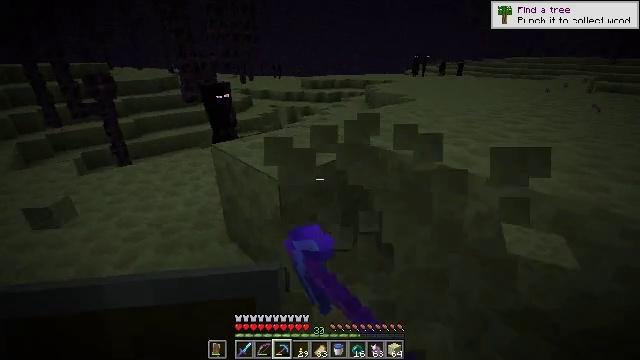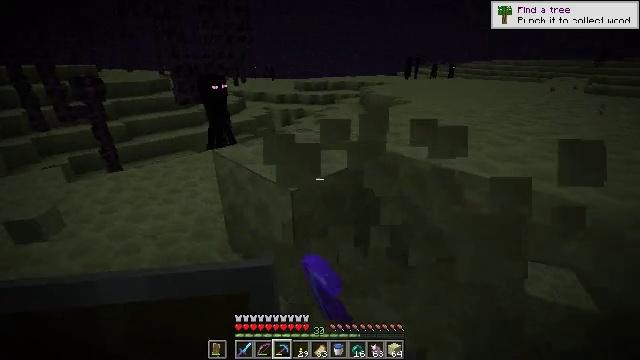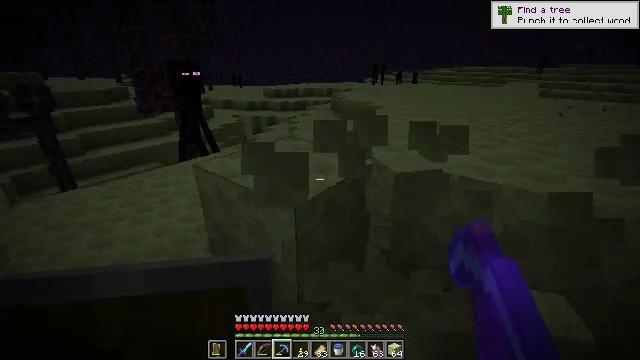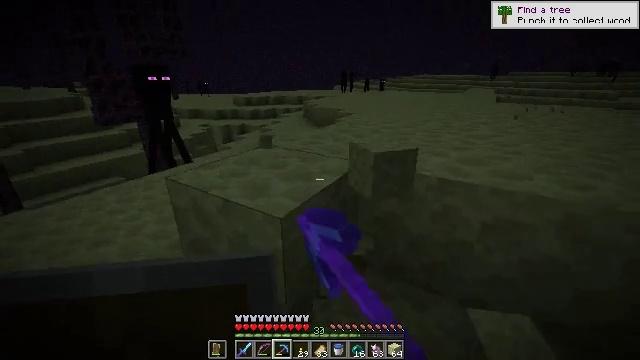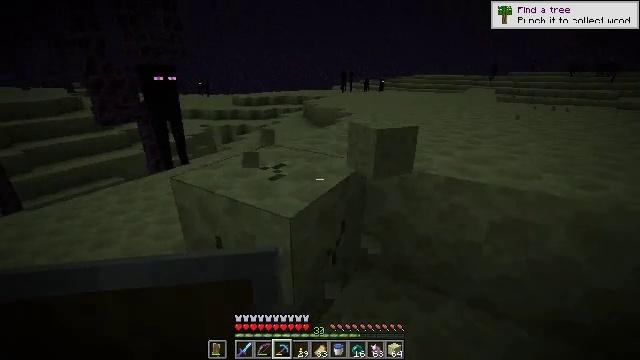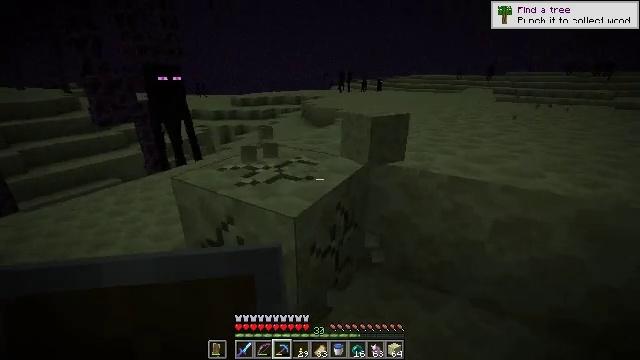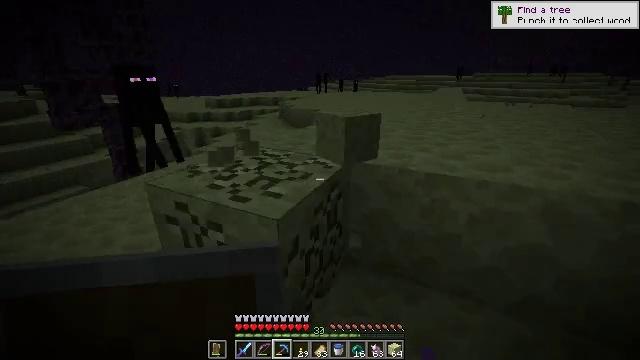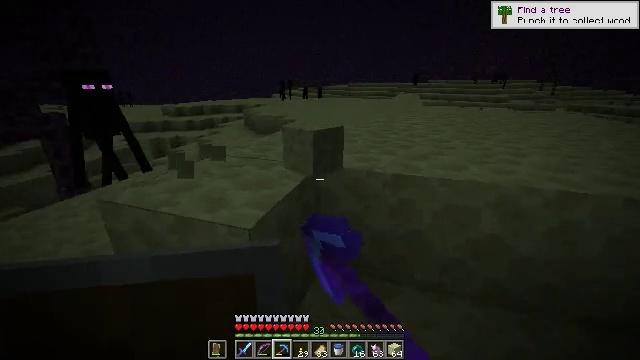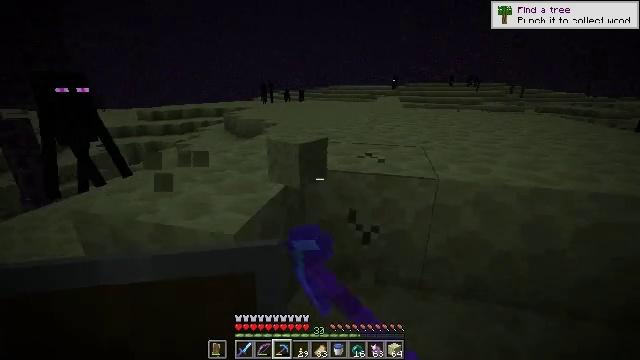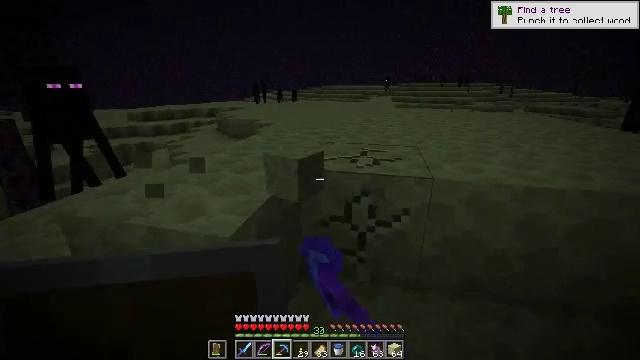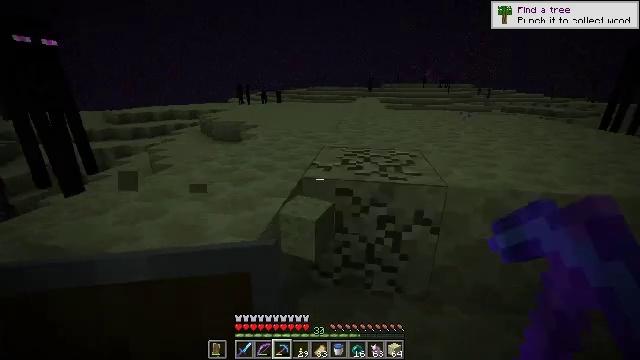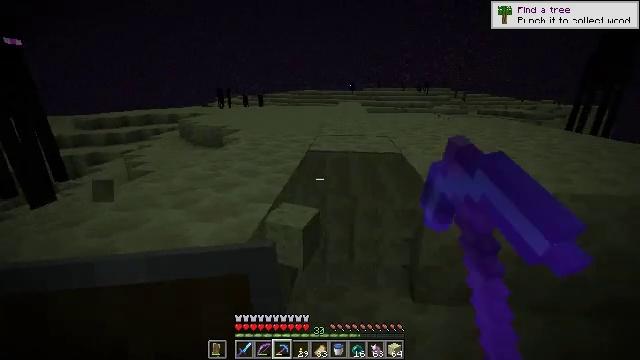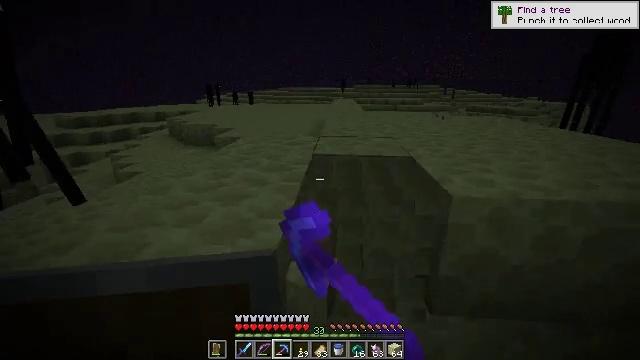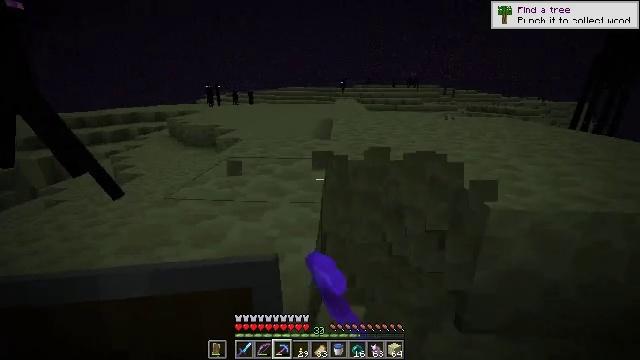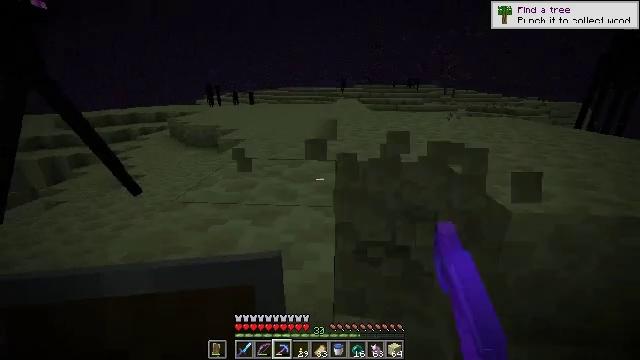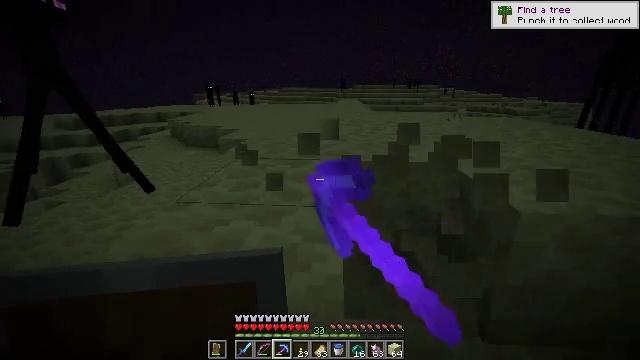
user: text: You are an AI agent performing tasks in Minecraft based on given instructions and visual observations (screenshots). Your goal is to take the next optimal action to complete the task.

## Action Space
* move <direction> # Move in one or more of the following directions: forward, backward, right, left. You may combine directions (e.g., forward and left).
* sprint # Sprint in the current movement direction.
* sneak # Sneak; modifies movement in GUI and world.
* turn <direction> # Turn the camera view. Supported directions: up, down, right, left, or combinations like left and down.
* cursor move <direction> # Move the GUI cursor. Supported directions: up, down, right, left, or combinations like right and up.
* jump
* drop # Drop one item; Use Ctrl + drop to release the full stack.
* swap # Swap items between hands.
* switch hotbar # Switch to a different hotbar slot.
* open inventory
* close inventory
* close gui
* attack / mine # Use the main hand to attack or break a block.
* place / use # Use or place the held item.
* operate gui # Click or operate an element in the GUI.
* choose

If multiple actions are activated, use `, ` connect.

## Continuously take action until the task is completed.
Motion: motion action
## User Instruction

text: Collect end stone for your base.
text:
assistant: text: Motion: move forward and move left, turn right, attack / mine
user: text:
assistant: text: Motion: turn right and up, attack / mine
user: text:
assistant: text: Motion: turn right and up, attack / mine
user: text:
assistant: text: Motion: attack / mine
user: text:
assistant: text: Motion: attack / mine
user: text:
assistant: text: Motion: turn right, attack / mine
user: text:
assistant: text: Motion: turn right and up, attack / mine
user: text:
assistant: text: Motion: turn right, attack / mine
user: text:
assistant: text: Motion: move forward and move left, turn right, attack / mine
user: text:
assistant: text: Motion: move forward and move left, turn right, attack / mine
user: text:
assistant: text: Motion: move forward and move left, turn right, attack / mine
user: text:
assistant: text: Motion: move forward and move left, turn right, attack / mine
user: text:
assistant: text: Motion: attack / mine
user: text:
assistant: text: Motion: attack / mine
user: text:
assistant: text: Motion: attack / mine
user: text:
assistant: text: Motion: attack / mine
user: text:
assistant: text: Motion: attack / mine
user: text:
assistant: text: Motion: attack / mine
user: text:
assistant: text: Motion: attack / mine
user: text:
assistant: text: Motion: turn down, attack / mine
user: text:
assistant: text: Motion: turn left and down, attack / mine
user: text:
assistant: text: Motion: turn left and down, attack / mine
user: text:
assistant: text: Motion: move back, attack / mine
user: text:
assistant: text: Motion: move back, attack / mine
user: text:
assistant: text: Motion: move back, attack / mine
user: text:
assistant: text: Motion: move back, attack / mine
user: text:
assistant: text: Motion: turn up, attack / mine
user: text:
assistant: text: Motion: turn right and up, attack / mine
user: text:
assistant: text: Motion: turn up, attack / mine
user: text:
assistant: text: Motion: move forward, turn up, attack / mine